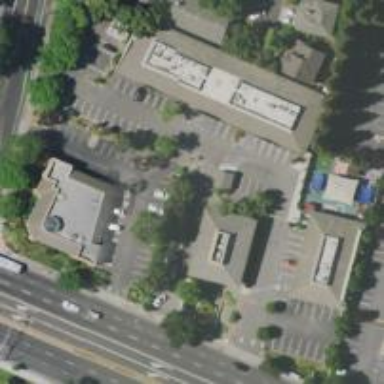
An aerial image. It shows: Retail area.